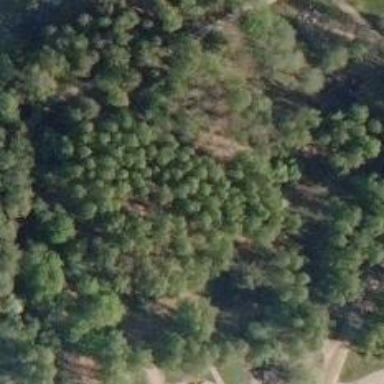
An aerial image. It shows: Disc golf basket.